Here is the wavelet time-frequency representation (scalogram) of a rolling-element bearing's vibration measurement. What is the most likely bearing condition (normal, inner_race, outer_race, ball)?
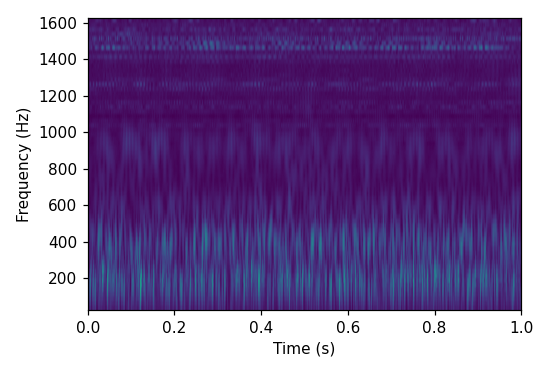
Answer: ball